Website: crate-barrel
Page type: customer-info-address
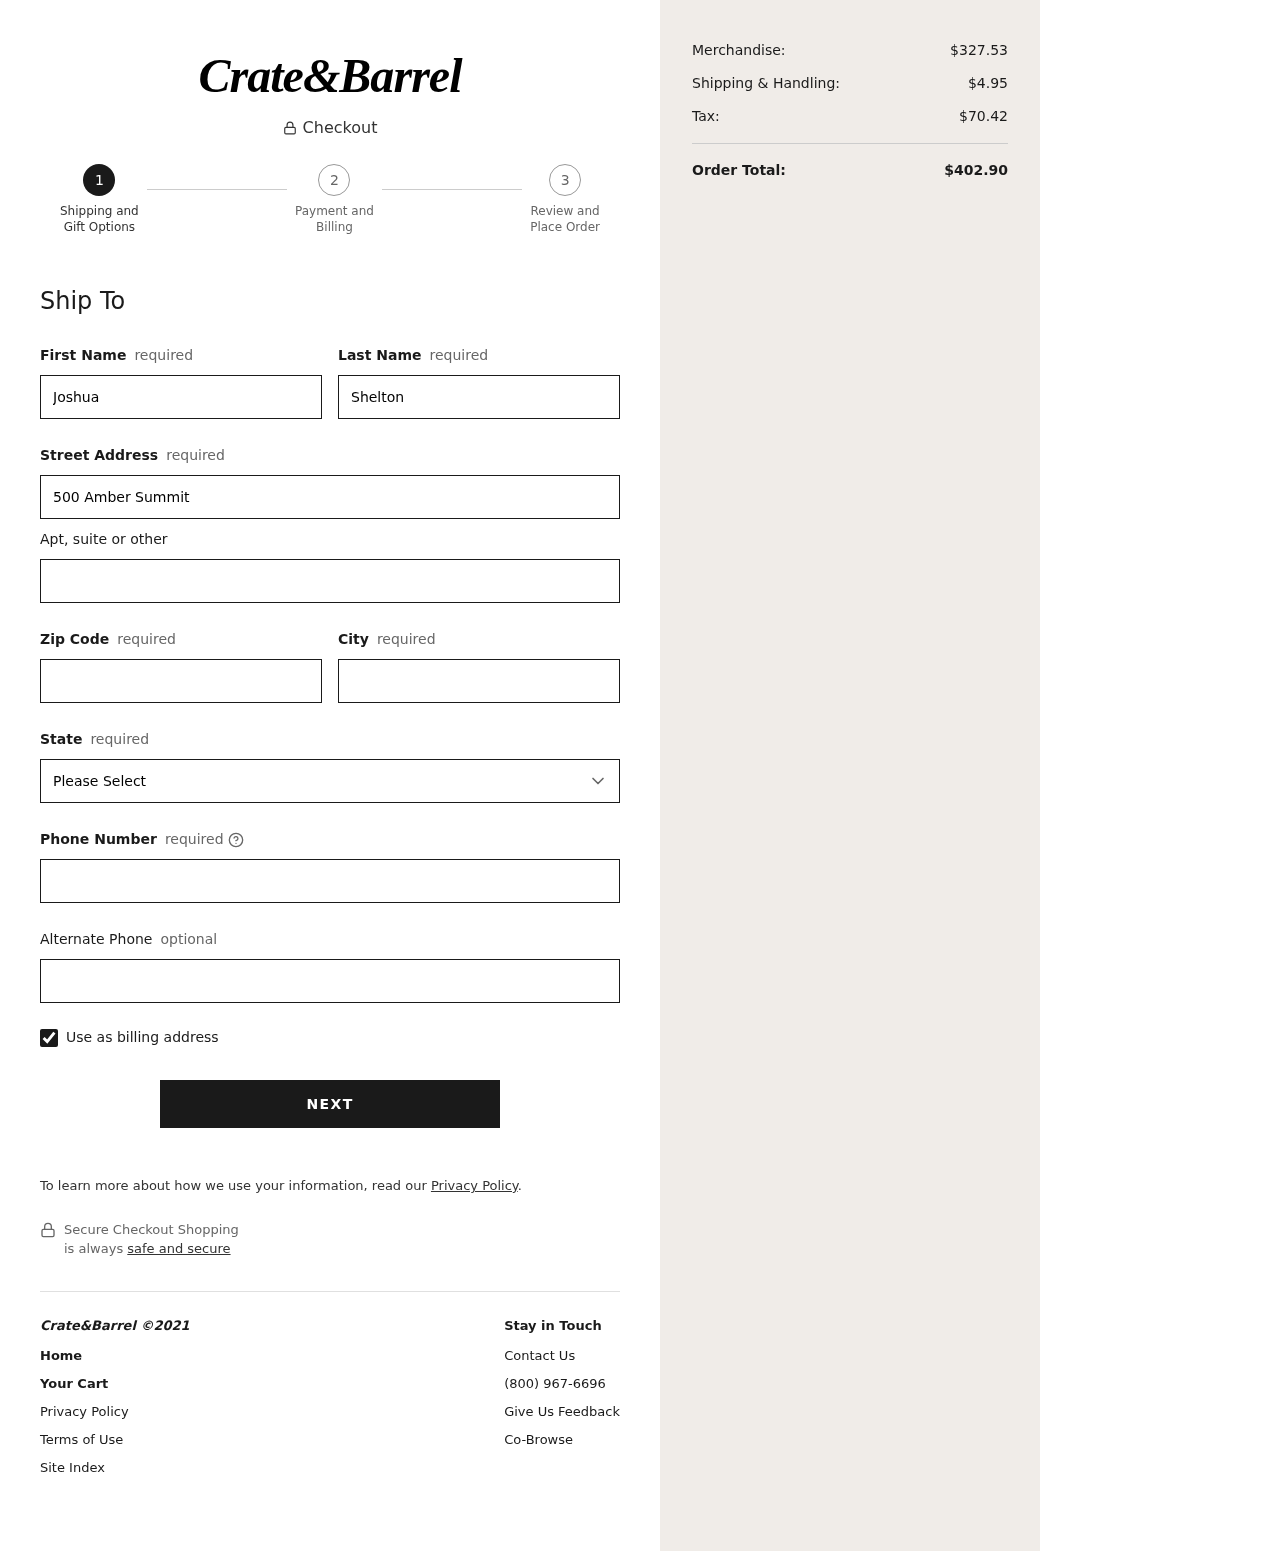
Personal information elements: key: PII_STATE
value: Alabama
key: PII_FIRSTNAME
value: Joshua
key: PII_LASTNAME
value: Shelton
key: PII_STREET
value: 500 Amber Summit
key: PII_POSTCODE
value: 02032
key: PII_CITY
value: East Sherylton
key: PII_PHONE
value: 3477657835
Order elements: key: ORDER_SUBTOTAL
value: $327.53
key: ORDER_SHIPPING_COST
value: $4.95
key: ORDER_TAX
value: $70.42
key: ORDER_TOTAL
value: $402.90